【题型】选择题　【知识点】立体几何　【难度】medium
如图，正方体$ABCD-A_1B_1C_1D_1$的棱长为1，线段$A_1C_1$上有两个动点$E,F$，且$EF=\dfrac{1}{2}$，则下列结论中错误的是（\quad）

\noindent A. $BD \perp CE$ \hfill B. $EF \parallel$ 平面$ABCD$ \\
\noindent C. 三棱锥$E-FBC$的体积为定值 \hfill D. $\triangle BEF$的面积与$\triangle CEF$的面积相等
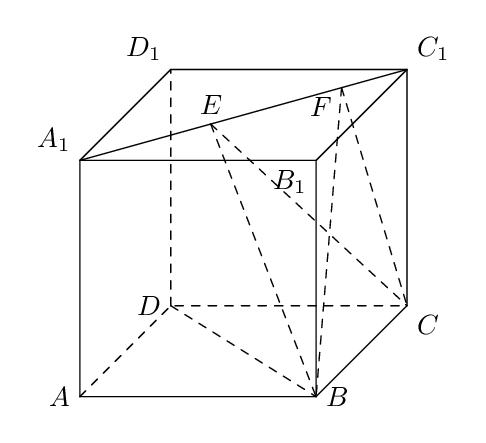
【解答】
\vspace{0.5em}
\noindent \textbf{【答案】} D

\vspace{0.5em}
\noindent \textbf{【分析】} 连接$AC$，由线面垂直的判定和性质判断A；由题得$EF \parallel AC$，应用线面平行的判定判断B；应用等体积法$V_{E-FBC}=V_{B-EFC}$及棱锥的体积公式判断C；只需确定点$B$到$EF$的距离、点$C$到$EF$的距离是否相等判断D.

\vspace{0.5em}
\noindent \textbf{【详解】}

\noindent 连接$AC$，由$AA_1 \perp$平面$ABCD$，$BD \subset$平面$ABCD$，则$AA_1 \perp BD$， \\
\noindent 又$AC \perp BD$，$AC \cap AA_1 = A$，$AC,AA_1 \subset$平面$AA_1C_1C$，则$BD \perp$平面$AA_1C_1C$， \\
\noindent 由$CE \subset$平面$AA_1C_1C$，所以$BD \perp CE$，故A正确. \\

\noindent 由$AA_1,CC_1$平行且相等，则四边形$ACC_1A_1$为平行四边形，故$AC \parallel C_1A_1$，即$EF \parallel AC$， \\
\noindent $EF \not\subset$平面$ABCD$，$AC \subset$平面$ABCD$，故$EF \parallel$平面$ABCD$，故B正确. \\

\noindent 由$BD \perp$平面$AA_1C_1C$，则点$B$到平面$CEF$的距离为点$B$到平面$AA_1C_1C$的距离 $d = \dfrac{1}{2}BD = \dfrac{\sqrt{2}}{2}$， \\
\noindent 因为$S_{\triangle CEF} = \dfrac{1}{2} EF \cdot AA_1 = \dfrac{1}{4}$，所以 $V_{E-FBC} = V_{B-EFC} = \dfrac{1}{3} \times \dfrac{1}{4} \times \dfrac{\sqrt{2}}{2} = \dfrac{\sqrt{2}}{24}$，故C正确. \\

\noindent 连接$A_1B, C_1B$，则$\triangle A_1BC_1$是边长为$\sqrt{2}$的等边三角形，点$B$到$EF$的距离为$\dfrac{\sqrt{6}}{2}$， \\
\noindent 而点$C$到$EF$的距离为$CC_1=1$，因此$\triangle CEF$的面积与$\triangle BEF$的面积不相等，故D错误. \\

\noindent 故选：D

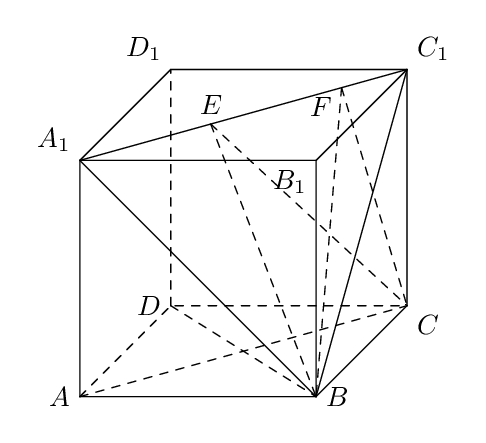